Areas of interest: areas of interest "Car Dealership"
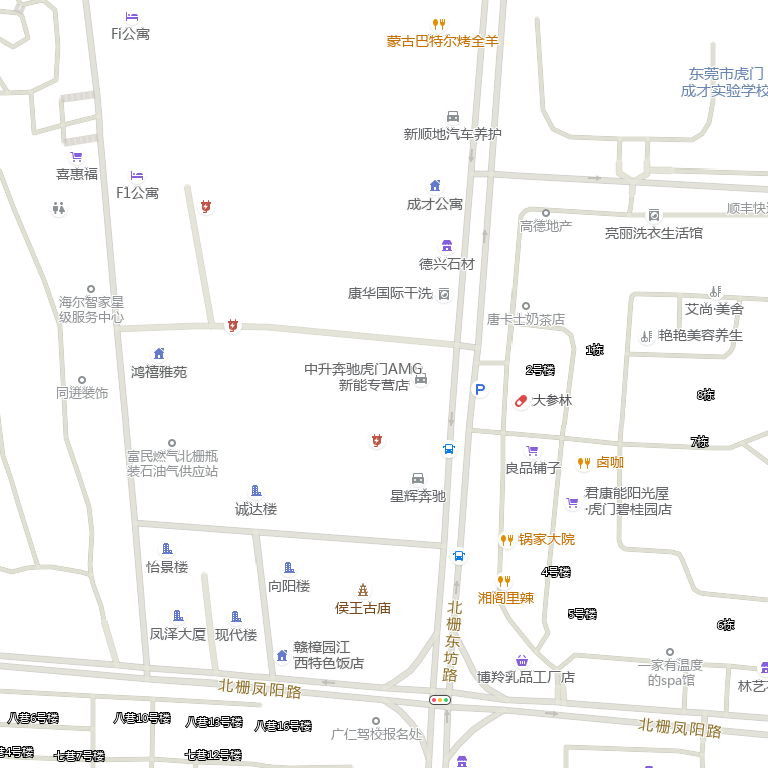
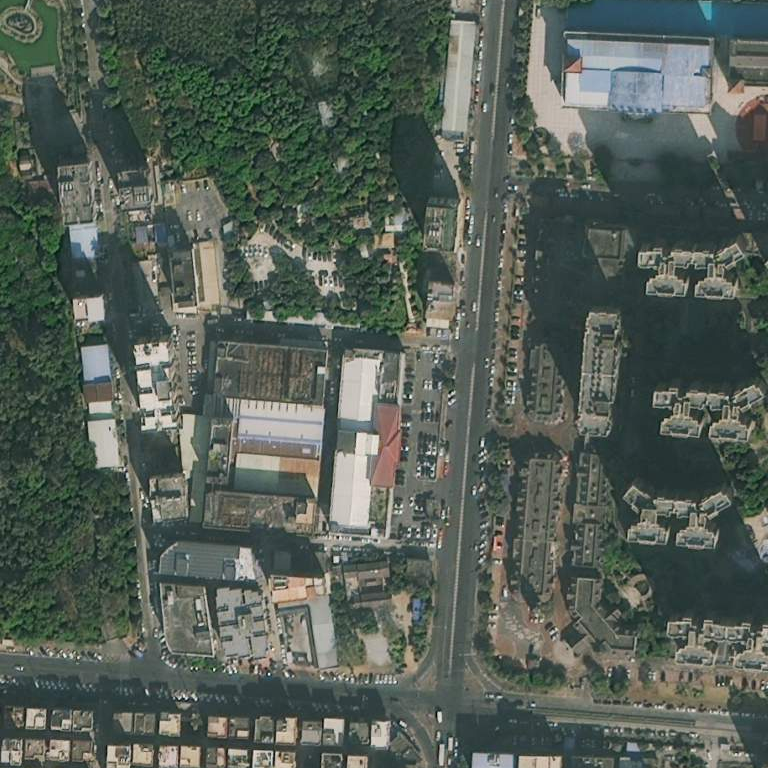